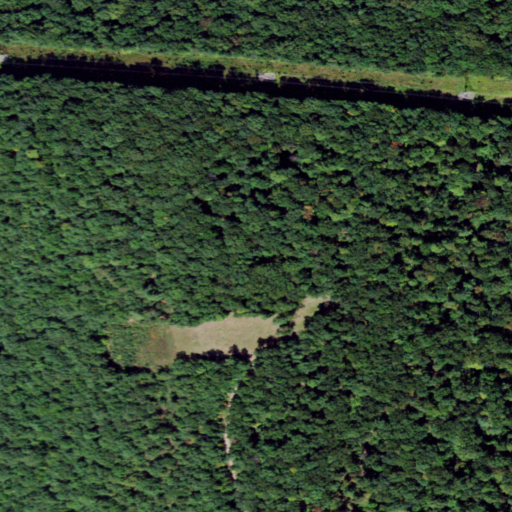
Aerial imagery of mountain in New York named Narrow Hill containing deciduous forest, grassland, mixed forest, and pasture